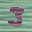
Label: 3